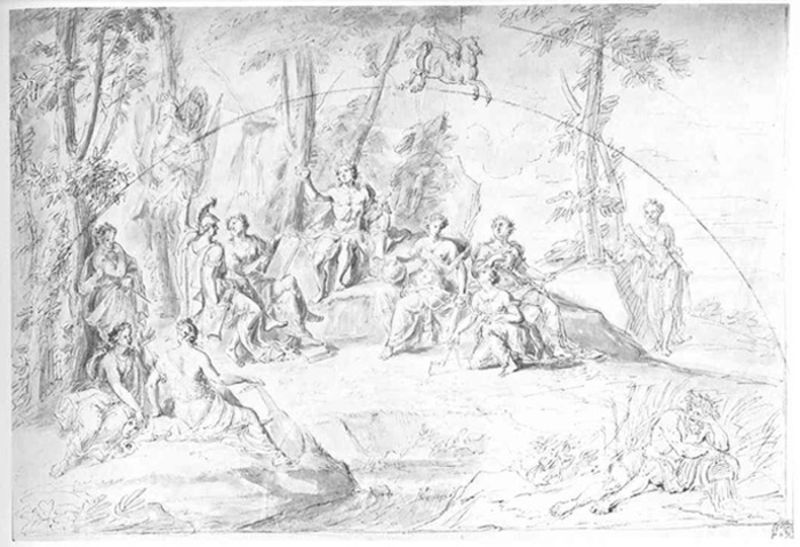
Titel: Der Parnass: Apollon und die Musen, oben Pegasos
Künstler: Raymond Lafage
Standort: Karlsruhe
Institution: Staatliche Kunsthalle Karlsruhe
Schlagwörter: baum, himmel, mann, nackt, wasser, weiß, wolken, bäume, fluss, frauen, landschaft, menschen, mädchen, ufer, brust, busen, kleider, männer, schwarz, skizze, zeichnung, gras, tuch, gesellschaft, gelage, jung, bach, gewässer, mantel, wald, fliegen, pferd, reiter, brüste, bogen, fels, rast, rundbogen, arch, crowd, gathering, king, men, people, robes, soldier, soldiers, white, women, black, dress, dresses, figures, gray, ladies, meeting, seated, sit, sitting, talk, talking, weib, weiber, woman, muskeln, homme, gown, looking, print, plant, junge frau, waschen, paradies, antike, kohle, lichtung, jungfrau, schwarz weiß, wine, bleistift, helm, entwurf, mythologie, rüstung, wood, götter, angel, angels, classic, classical, cloud, clouds, gods, greek, man, mythology, naked, nude, nudes, rock, rocks, roman, satyr, skin, sky, stone, tree, hill, lake, landscape, nature, water, trees, weibchen, feet, helmet, forest, grass, light, river, stream, plants, drawing, paper, cape, black and white, bird, etching, line, sketch, fly, flying, french, myth, nymphs, pegasus, arbre, cheval, leaning, breast, eau, classics, allégorie, abstract, meadow, muskulatur, cupid, drapery, outside, feast, ancient, clothes, instrument, leaves, muse, music, mythological, antique, arc, plan, rome, ink, croquis, esquisse, dessin, adonis, lustgarten, art, pencil, animal, circle, war, horse, pond, classicism, god, goddess, godess, godesses, mars, mythical, rainbow, venus, warrior, chest, bathing, outdoors, forrest, riding, lying, linear, mask, humans, rivière, christian, rococo, gesture, togas, pan, standing, soldat, bow, lovers, mystical, clasical, goddesses, myths, scène, greece, guns, river god, woods, antikes vorbild, lute, picnic, römer, relax, fantasy, nymph, bacchus, bachus, muses, chill, antic, triumph, conference, athena, antik, riverbank, hourse, graphite, pagan, idylle, schlafen, apollo, games, unicorn, maidens, mercury, lyre, olympus, baccus, bacchanal, boobs, tits, scetch, olymp, mythic, goddes, clearing, semi-circle, sing, y, reaching, ancient greece, skretch, citar, harps, artistic, hours, ébauche, garments, préparatoire, pencil sketch, scholars, wreaths, helment, naturalist, sprite, symposium, ancient rome, grecoroman, solcier, zeuss, gods and godesses, deus, love stories, fables, grafitte, corus, flying horse, neptune